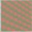
Piece: xx